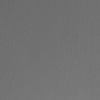
Atmospheric dust classification: not_dusty